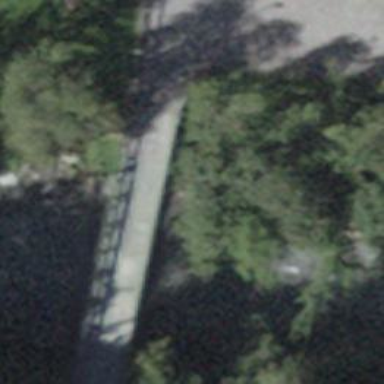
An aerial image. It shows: Cantilever beam bridge structure.